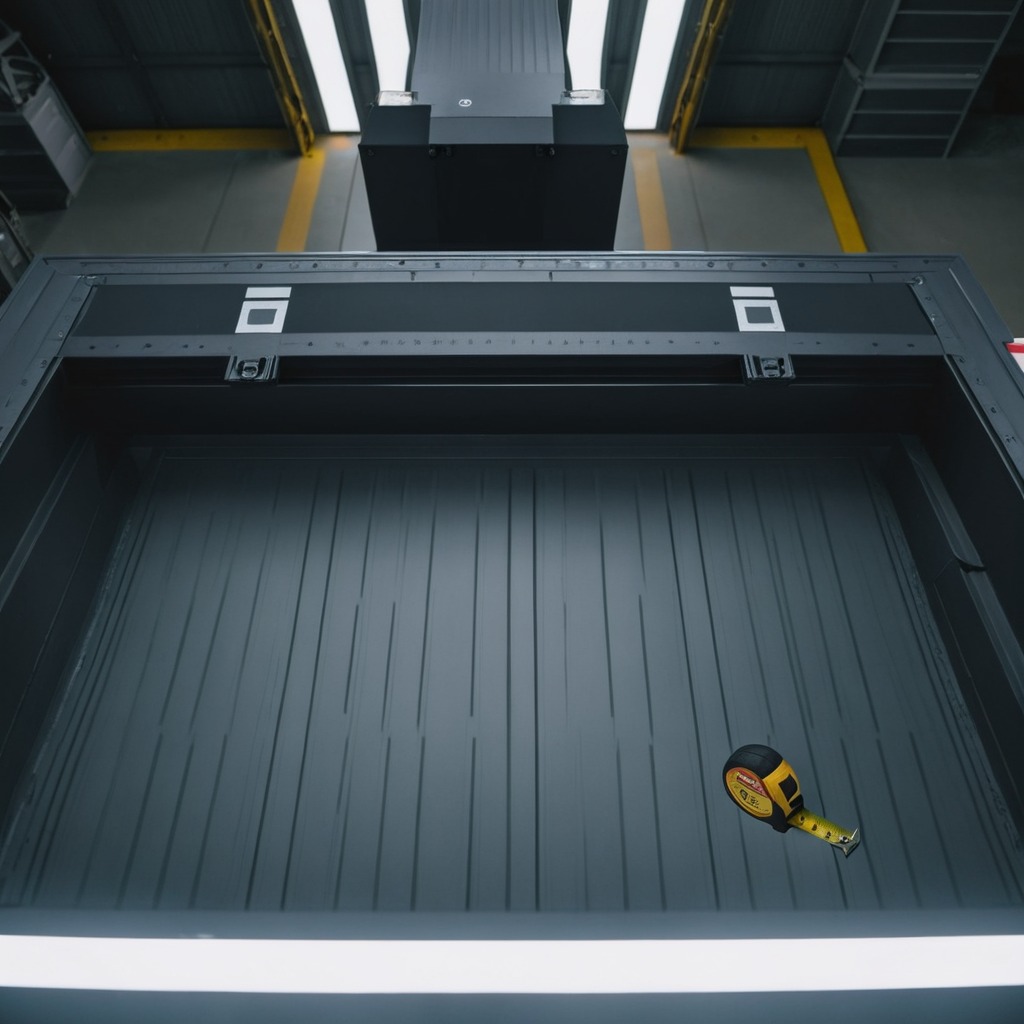
A measuring tape is lying on the toolbox surface.